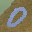
Label: 0